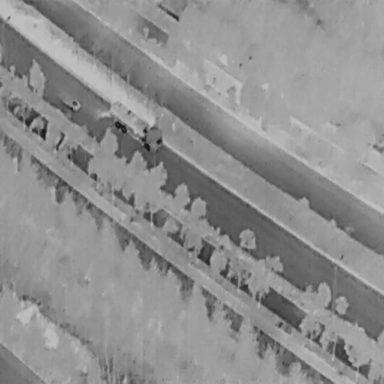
There is an OtherVehicle in the infrared image.